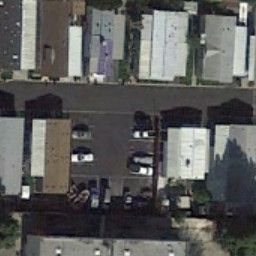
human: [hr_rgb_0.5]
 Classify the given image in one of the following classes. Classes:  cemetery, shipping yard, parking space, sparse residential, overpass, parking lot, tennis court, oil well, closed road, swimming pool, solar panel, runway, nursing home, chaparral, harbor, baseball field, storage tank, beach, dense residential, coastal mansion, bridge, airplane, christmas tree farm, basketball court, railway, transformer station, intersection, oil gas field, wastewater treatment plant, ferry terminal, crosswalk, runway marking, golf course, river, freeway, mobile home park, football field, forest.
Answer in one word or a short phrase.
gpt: mobile home park